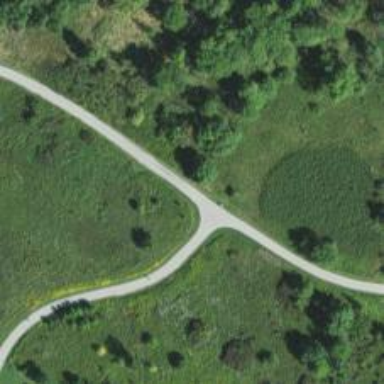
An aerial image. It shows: Asphalt path with excellent trail visibility.